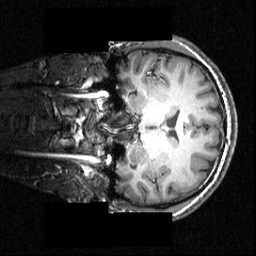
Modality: T1w
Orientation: coronal
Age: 21
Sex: male
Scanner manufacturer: siemens
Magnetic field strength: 3.951 T
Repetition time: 1.5 s
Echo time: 0.00335 s